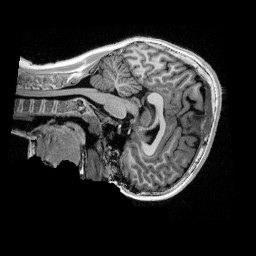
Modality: UNIT1_denoised
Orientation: sagittal
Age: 9
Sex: male
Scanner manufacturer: siemens
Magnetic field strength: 3 T
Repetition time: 4 s
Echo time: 0.00303 s